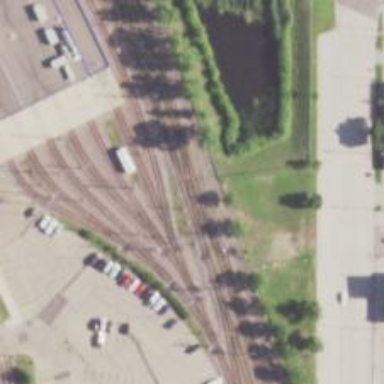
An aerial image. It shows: Railway crossing.